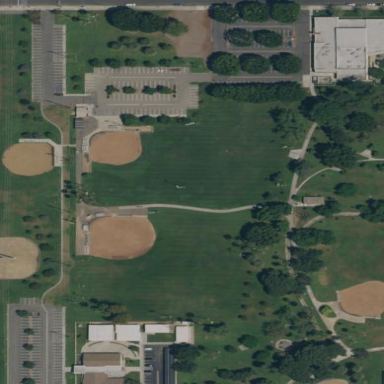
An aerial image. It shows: Park.